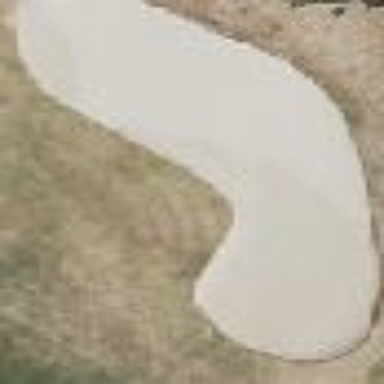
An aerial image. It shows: Sand bunker on golf course.